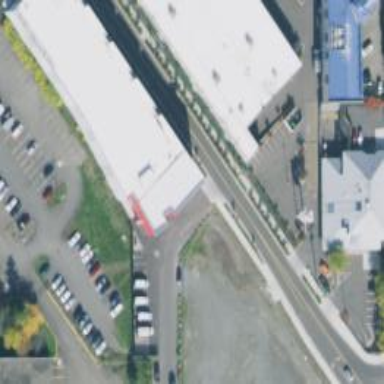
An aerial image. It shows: Commercial building housing storage rental shop.